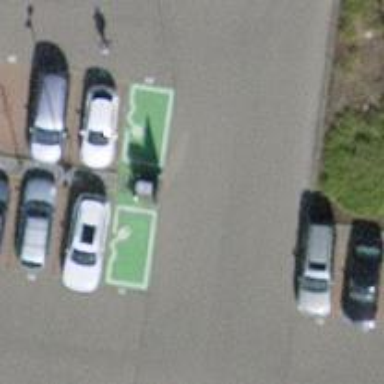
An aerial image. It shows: Charging station.